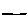
Label: line